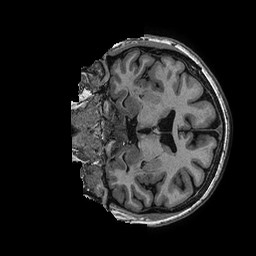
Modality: T1w
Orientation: coronal
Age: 63
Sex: female
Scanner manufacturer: ge
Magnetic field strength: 3 T
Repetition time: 0.007208 s
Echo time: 0.003076 s